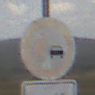
Verkehrszeichen: UeberholverbotKraftfahrzeuge
Zusatzzeichen unten: ZeitangabenMitBeschraenkungAufWochentage8
Umgebung: Outdoor, Nature
Tageszeit: Midday
Wetter: PartlyCloudy
Licht: Natural
Jahreszeit: NotSpecified
Kontrast: LowContrast